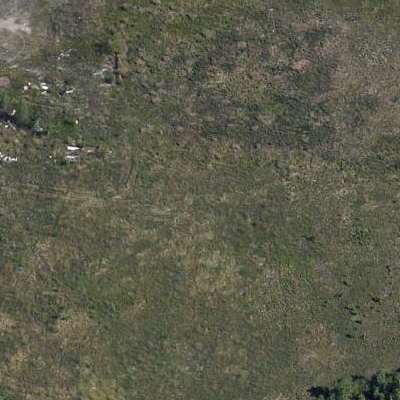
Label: Grass